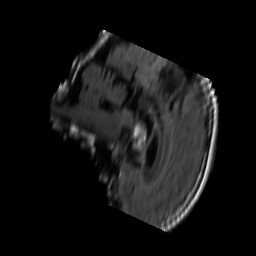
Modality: FLAIR
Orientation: sagittal
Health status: ill
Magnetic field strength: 3 T